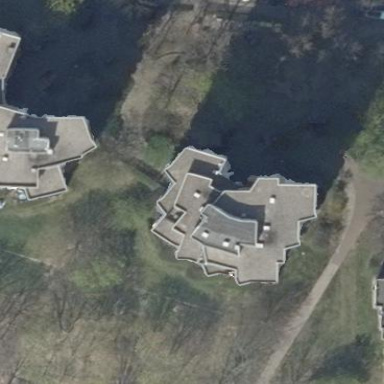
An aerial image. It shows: The image shows part of apartment building.